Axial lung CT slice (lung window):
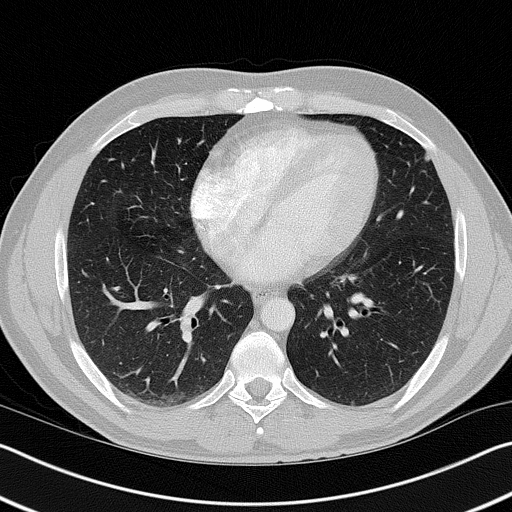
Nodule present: yes
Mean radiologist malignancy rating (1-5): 2